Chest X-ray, PA view. Patient: 47 years old, sex F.
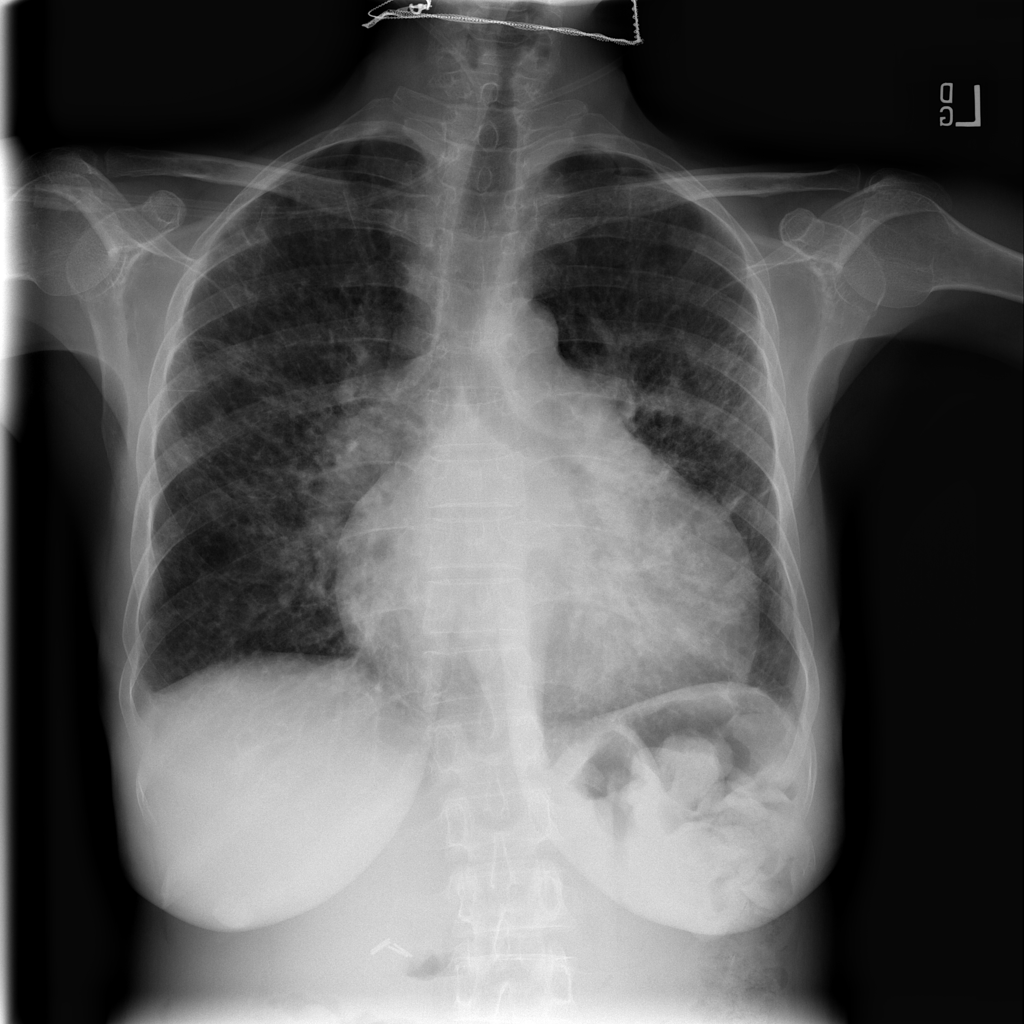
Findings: Infiltration